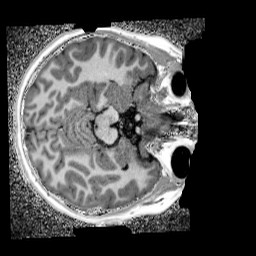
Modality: UNIT1_denoised
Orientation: axial
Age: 10
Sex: female
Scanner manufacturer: siemens
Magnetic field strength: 3 T
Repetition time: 4 s
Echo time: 0.00299 s